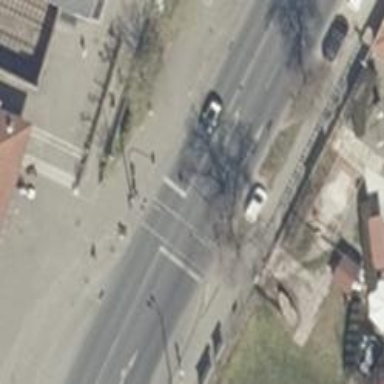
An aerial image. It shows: Secondary road with asphalt surface. The road has separate sidewalks with lane markings.